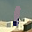
Label: 1